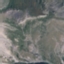
Land use / land cover class: HerbaceousVegetation